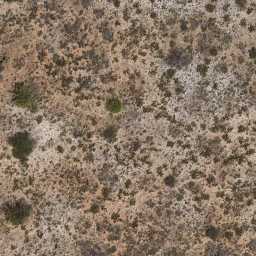
Label: chaparral